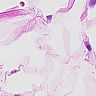
Metastatic tissue present: no